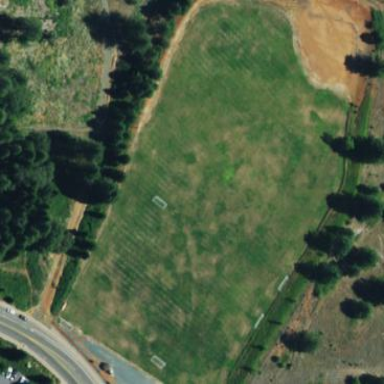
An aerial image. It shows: Grassy pitch designated for soccer and baseball.